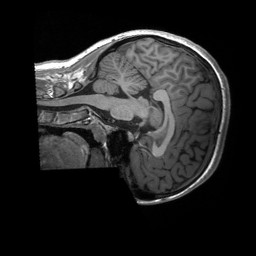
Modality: T1w
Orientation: sagittal
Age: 16
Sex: female
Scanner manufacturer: siemens
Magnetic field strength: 3 T
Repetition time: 2.3 s
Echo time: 0.00232 s